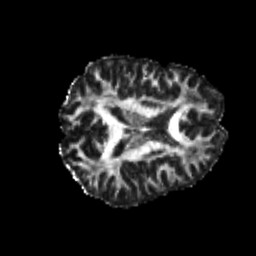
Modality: FA
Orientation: axial
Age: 22
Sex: male
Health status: healthy
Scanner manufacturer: philips
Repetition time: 7.391 s
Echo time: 0.08599 s